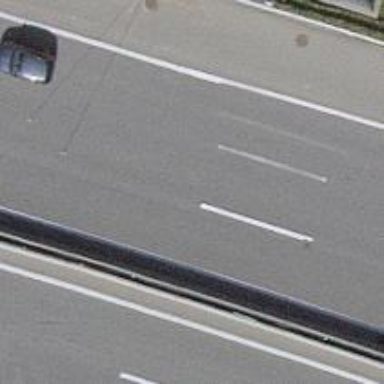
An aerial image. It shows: Motorway.